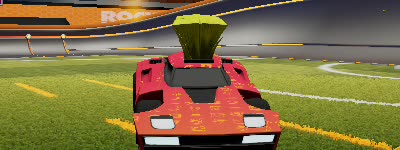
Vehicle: breakout